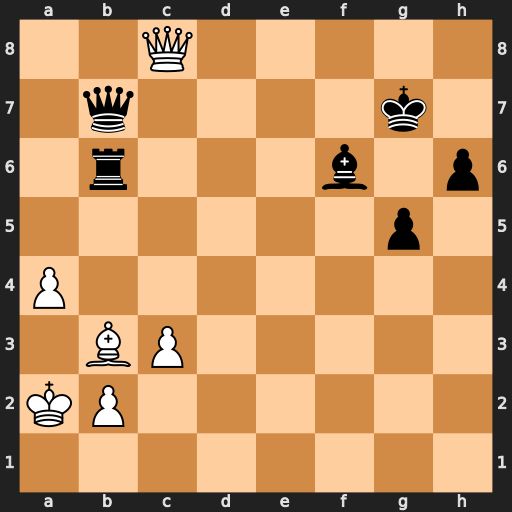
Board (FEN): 2Q5/1q4k1/1r3b1p/6p1/P7/1BP5/KP6/8
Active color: w
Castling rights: -
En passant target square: -
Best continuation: Qg8#